Interaction volume radius: 5 \u00c5
Interaction volume height: 30 \u00c5
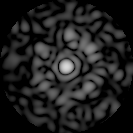
Disorder parameter: 0.7549